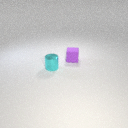
small cyan metal cylinder in front of small purple rubber cube